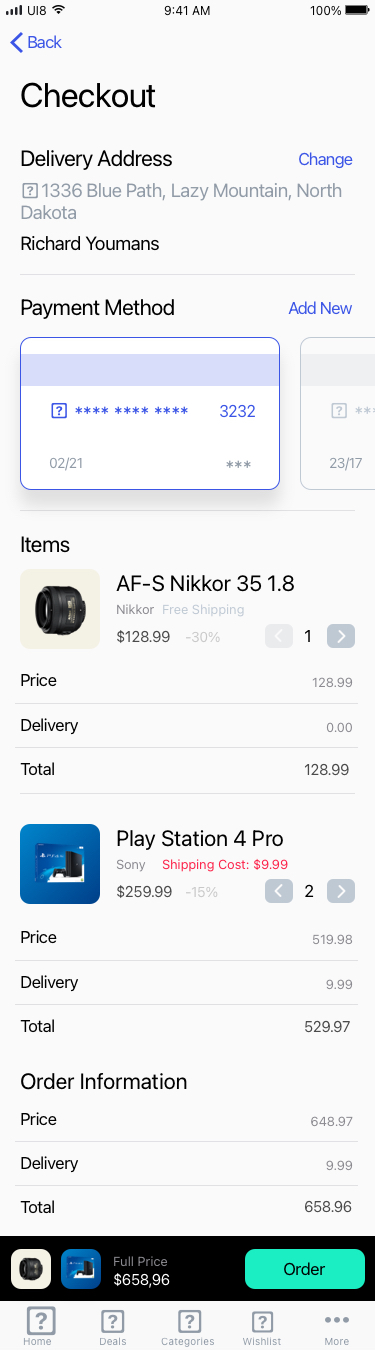
Text in this UI design:
$658,96
Full Price
Back
Checkout
Delivery Address

     1336 Blue Path, Lazy Mountain, North Dakota
Richard Youmans
Change
Payment Method

02/21
**** **** ****
***
3232

23/17
**** **** ****
Add New
Nikkor
Free Shipping
AF-S Nikkor 35 1.8
$128.99
-30%
1
128.99
Sony
Shipping Cost: $9.99
Play Station 4 Pro
$259.99
-15%
2
529.97
Items
Order Information
658.96